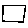
Label: square